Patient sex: F
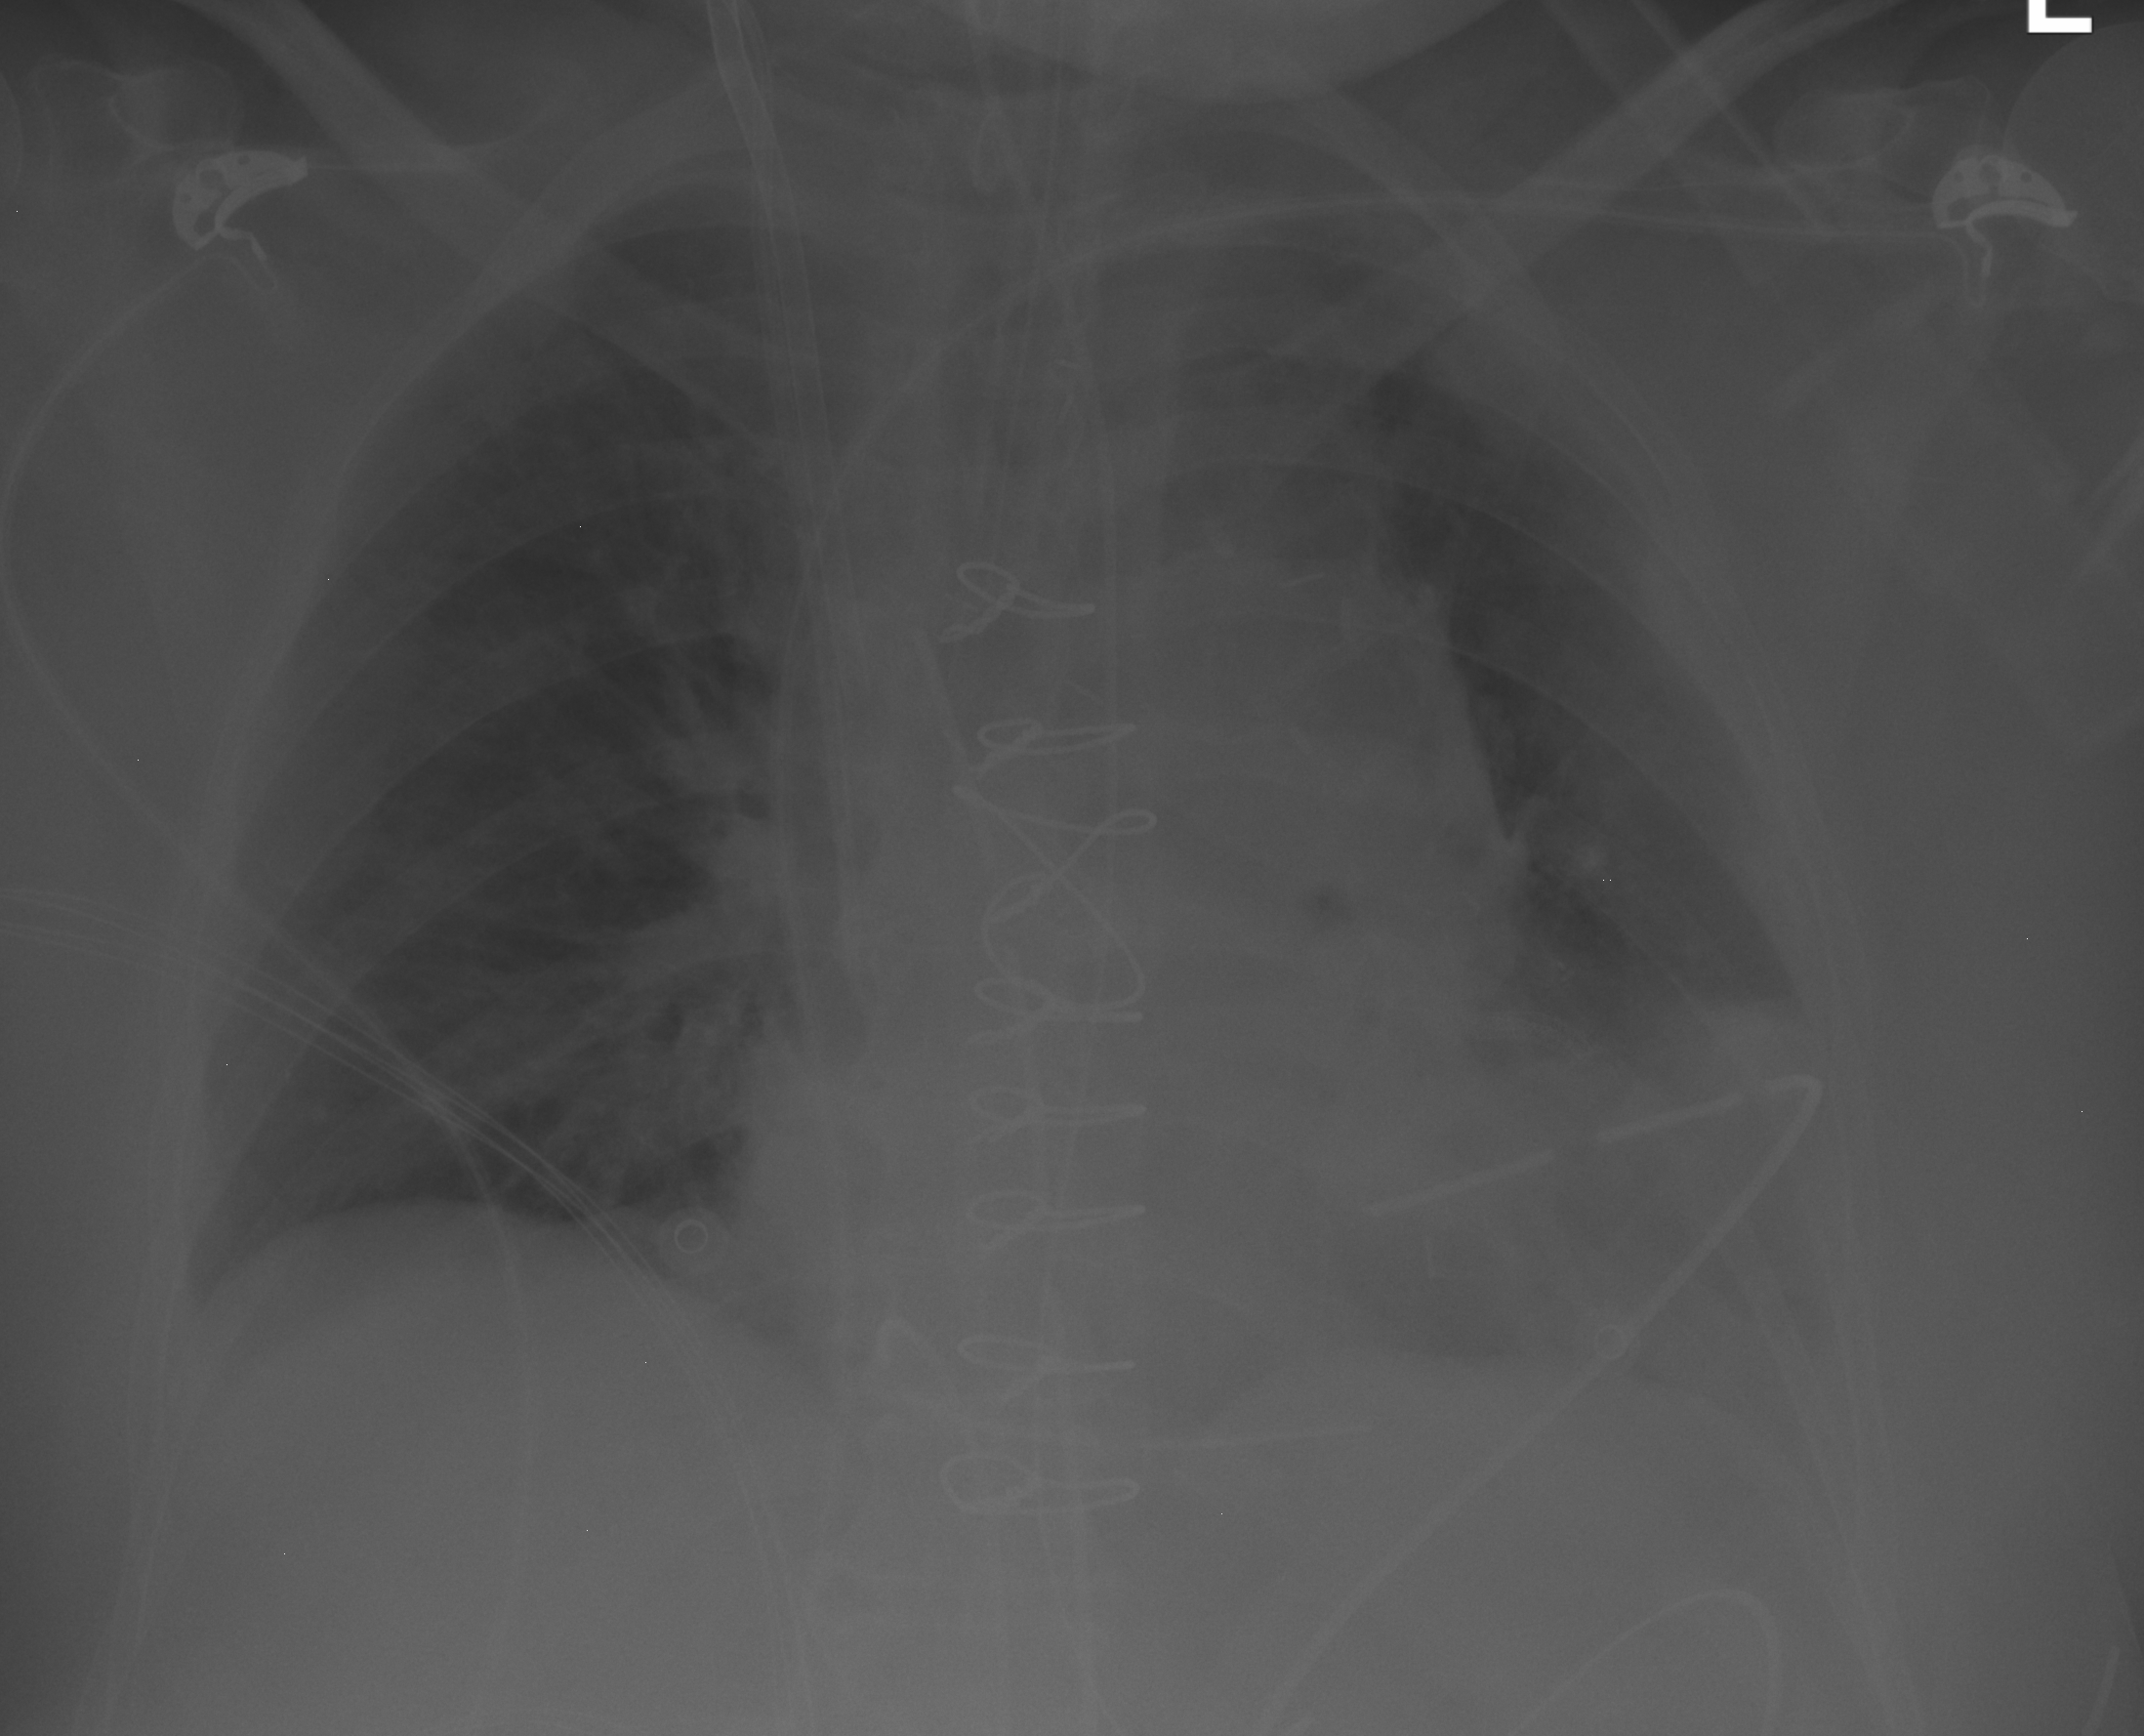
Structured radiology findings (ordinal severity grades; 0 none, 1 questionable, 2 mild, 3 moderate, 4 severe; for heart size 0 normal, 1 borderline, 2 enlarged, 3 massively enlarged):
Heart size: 2
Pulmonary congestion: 0
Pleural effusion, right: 0
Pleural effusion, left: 0
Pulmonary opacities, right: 0
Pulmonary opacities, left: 0
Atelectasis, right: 0
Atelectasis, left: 2